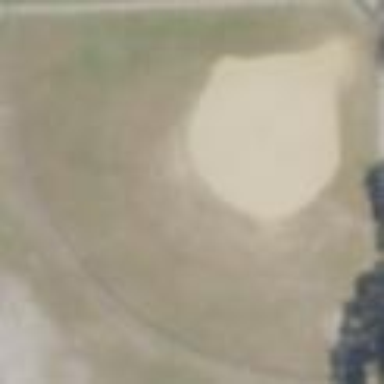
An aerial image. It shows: Baseball pitch for leisure land activities.